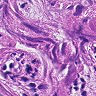
Metastatic tissue present: yes